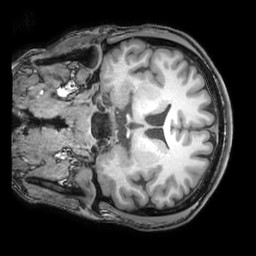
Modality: T1w
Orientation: coronal
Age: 18
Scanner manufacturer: philips
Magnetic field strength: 3 T
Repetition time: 0.007 s
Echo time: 0.003501 s